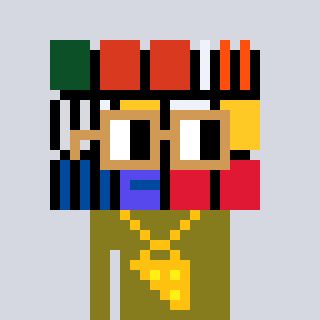
a pixel art character with square brown glasses, a abstract-shaped head and a gunk-colored body on a cool background